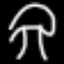
Label: mushroom